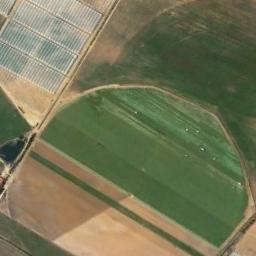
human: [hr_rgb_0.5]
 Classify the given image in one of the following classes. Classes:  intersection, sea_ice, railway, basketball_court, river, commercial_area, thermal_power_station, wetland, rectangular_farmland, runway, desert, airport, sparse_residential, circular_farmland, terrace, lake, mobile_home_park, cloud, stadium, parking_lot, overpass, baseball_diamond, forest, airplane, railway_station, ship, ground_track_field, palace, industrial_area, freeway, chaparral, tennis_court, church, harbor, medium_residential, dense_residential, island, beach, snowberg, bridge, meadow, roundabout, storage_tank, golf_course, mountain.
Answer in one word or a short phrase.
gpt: rectangular_farmland